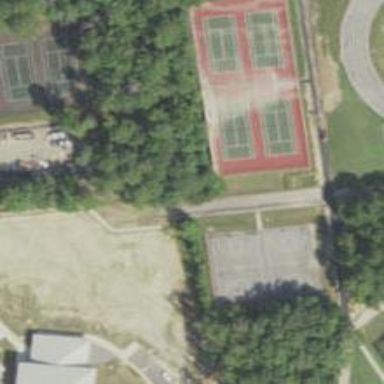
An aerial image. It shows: Paved tennis court in leisure land pitch.